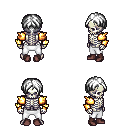
a pixel art fantasy rpg character, male body template, skeleton, gold arm armor, white pants, white parted hairstyle, maroon shoes, four views (front, back, left, right), 2x2 character sprite sheet, small pixel art, hard edges, no anti-aliasing